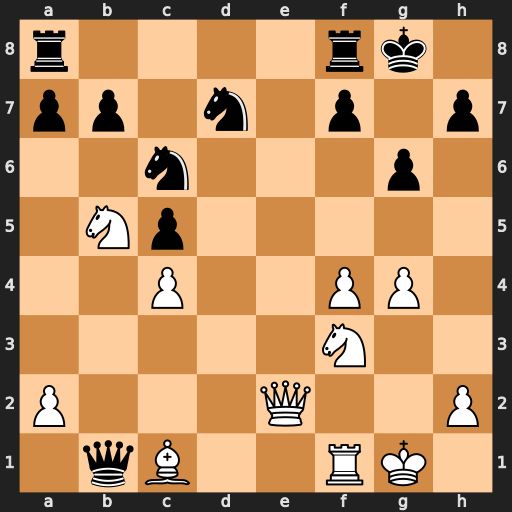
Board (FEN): r4rk1/pp1n1p1p/2n3p1/1Np5/2P2PP1/5N2/P3Q2P/1qB2RK1
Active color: w
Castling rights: -
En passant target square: -
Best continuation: Ba3 Rae8 Ne5